Question: I'm trying to get the position of a value for a leaderboard...
my table currently looks like this:

What I want to do is:
'''
Sort table highest to lowest (xp) (where serverid = "")
Get the position of A user on it (id)
and apply it to a value (e.g position = rows[0].positon) for use in node.js
'''
'''
Positon | id | Serverid | xp
1 user1 server1 1221
3 user2 server1 32
2 user3 server1 321
4 user4 server1 19
'''
but I have no clue on how to do it, if someone could give me a pointer in the direction I.E stuff I should look into that'd be really helpful.
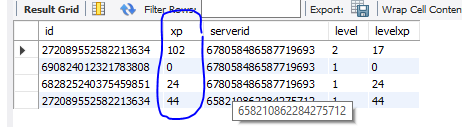
Answer: You can use 'rank()':
'''
select t.*
from (select t.*, rank() over (partition by serverid order by xp) as rnk
from t
where serverid = ?
) t
where id = ?;
'''
Or, you can do this without window functions:
'''
select count(*) + 1
from t
where t.serverid= ?
t.xp > (select t.xp
from t t2
where t2.serverid = t.serverid and
t2.id = ?
);
'''